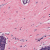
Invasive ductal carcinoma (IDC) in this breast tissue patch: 0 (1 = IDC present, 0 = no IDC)